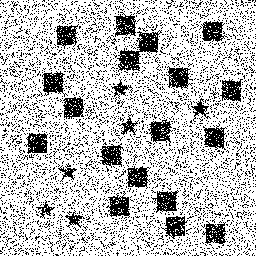
Squares: 18
Triangles: 0
Stars: 6
Total shapes: 24